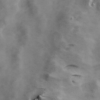
Label: not_dusty